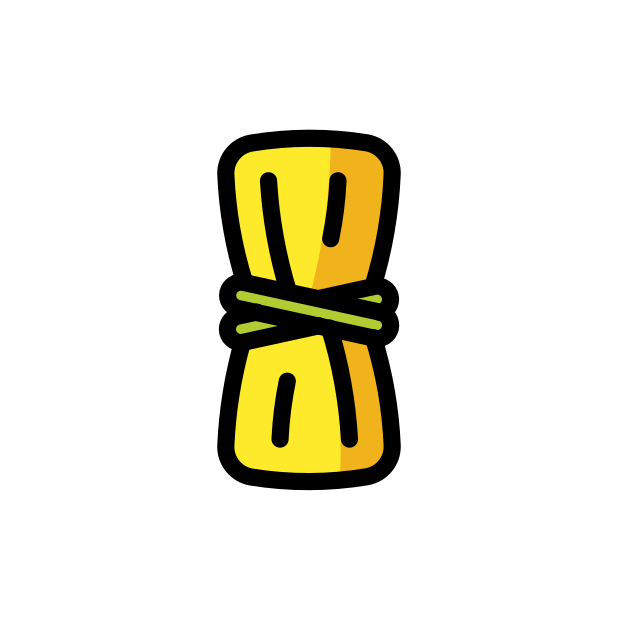
Emoji: 🫔
Name: tamale
Unicode: 0x1fad4